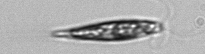
Label: Euglena